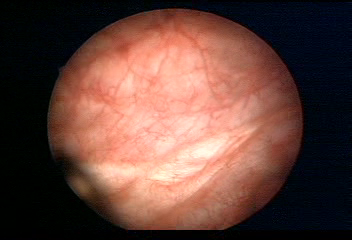
Modality: WLC
Class: Normal mucosa
Bladder cancer association: No